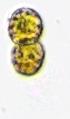
Label: Margalefidinium